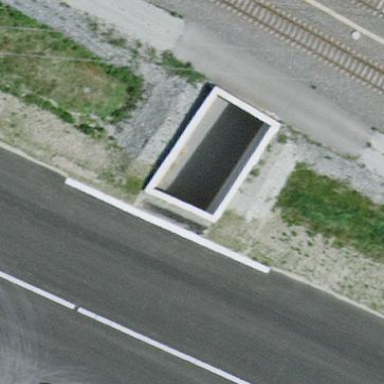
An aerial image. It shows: Retaining wall.